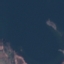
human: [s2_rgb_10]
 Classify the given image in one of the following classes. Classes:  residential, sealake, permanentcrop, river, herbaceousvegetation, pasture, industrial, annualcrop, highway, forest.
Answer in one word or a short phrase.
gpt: SeaLake